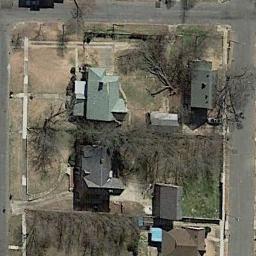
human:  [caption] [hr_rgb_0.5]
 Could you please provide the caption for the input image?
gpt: There are big trees in the middle of the medium-sized residential area .

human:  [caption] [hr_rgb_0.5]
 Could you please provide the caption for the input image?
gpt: The medium residential is on the bare land next to the road .

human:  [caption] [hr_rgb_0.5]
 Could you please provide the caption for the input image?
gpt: The medium residential area with some houses and bare trees is surrounded by roads .

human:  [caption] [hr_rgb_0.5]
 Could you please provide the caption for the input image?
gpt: There are many buildings in medium residential area .

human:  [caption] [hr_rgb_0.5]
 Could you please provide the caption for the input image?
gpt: There are some buildings on yellow lawns on the medium residential area .